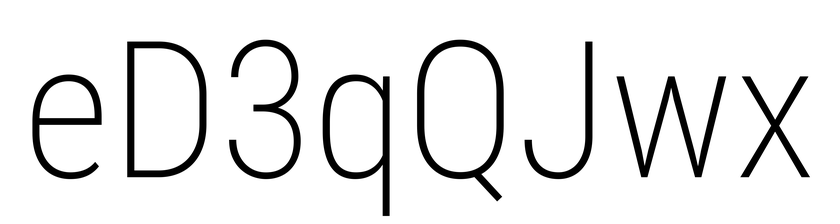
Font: Roboto_Condensed_ExtraLight